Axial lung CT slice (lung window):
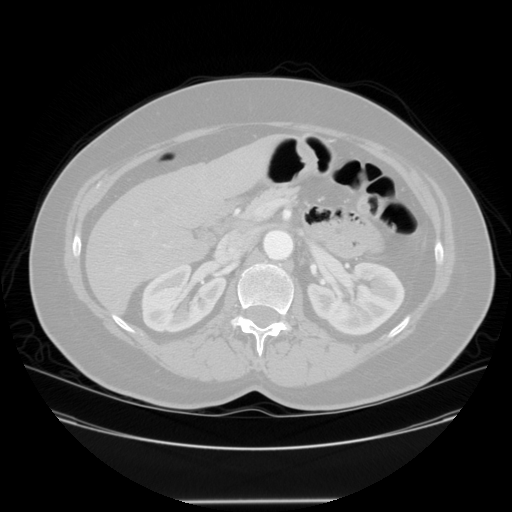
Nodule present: no